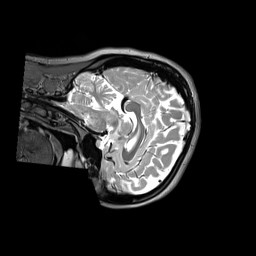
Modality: T2w
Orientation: sagittal
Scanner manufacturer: siemens
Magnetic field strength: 3 T
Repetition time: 3.2 s
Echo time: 0.406 s